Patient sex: M
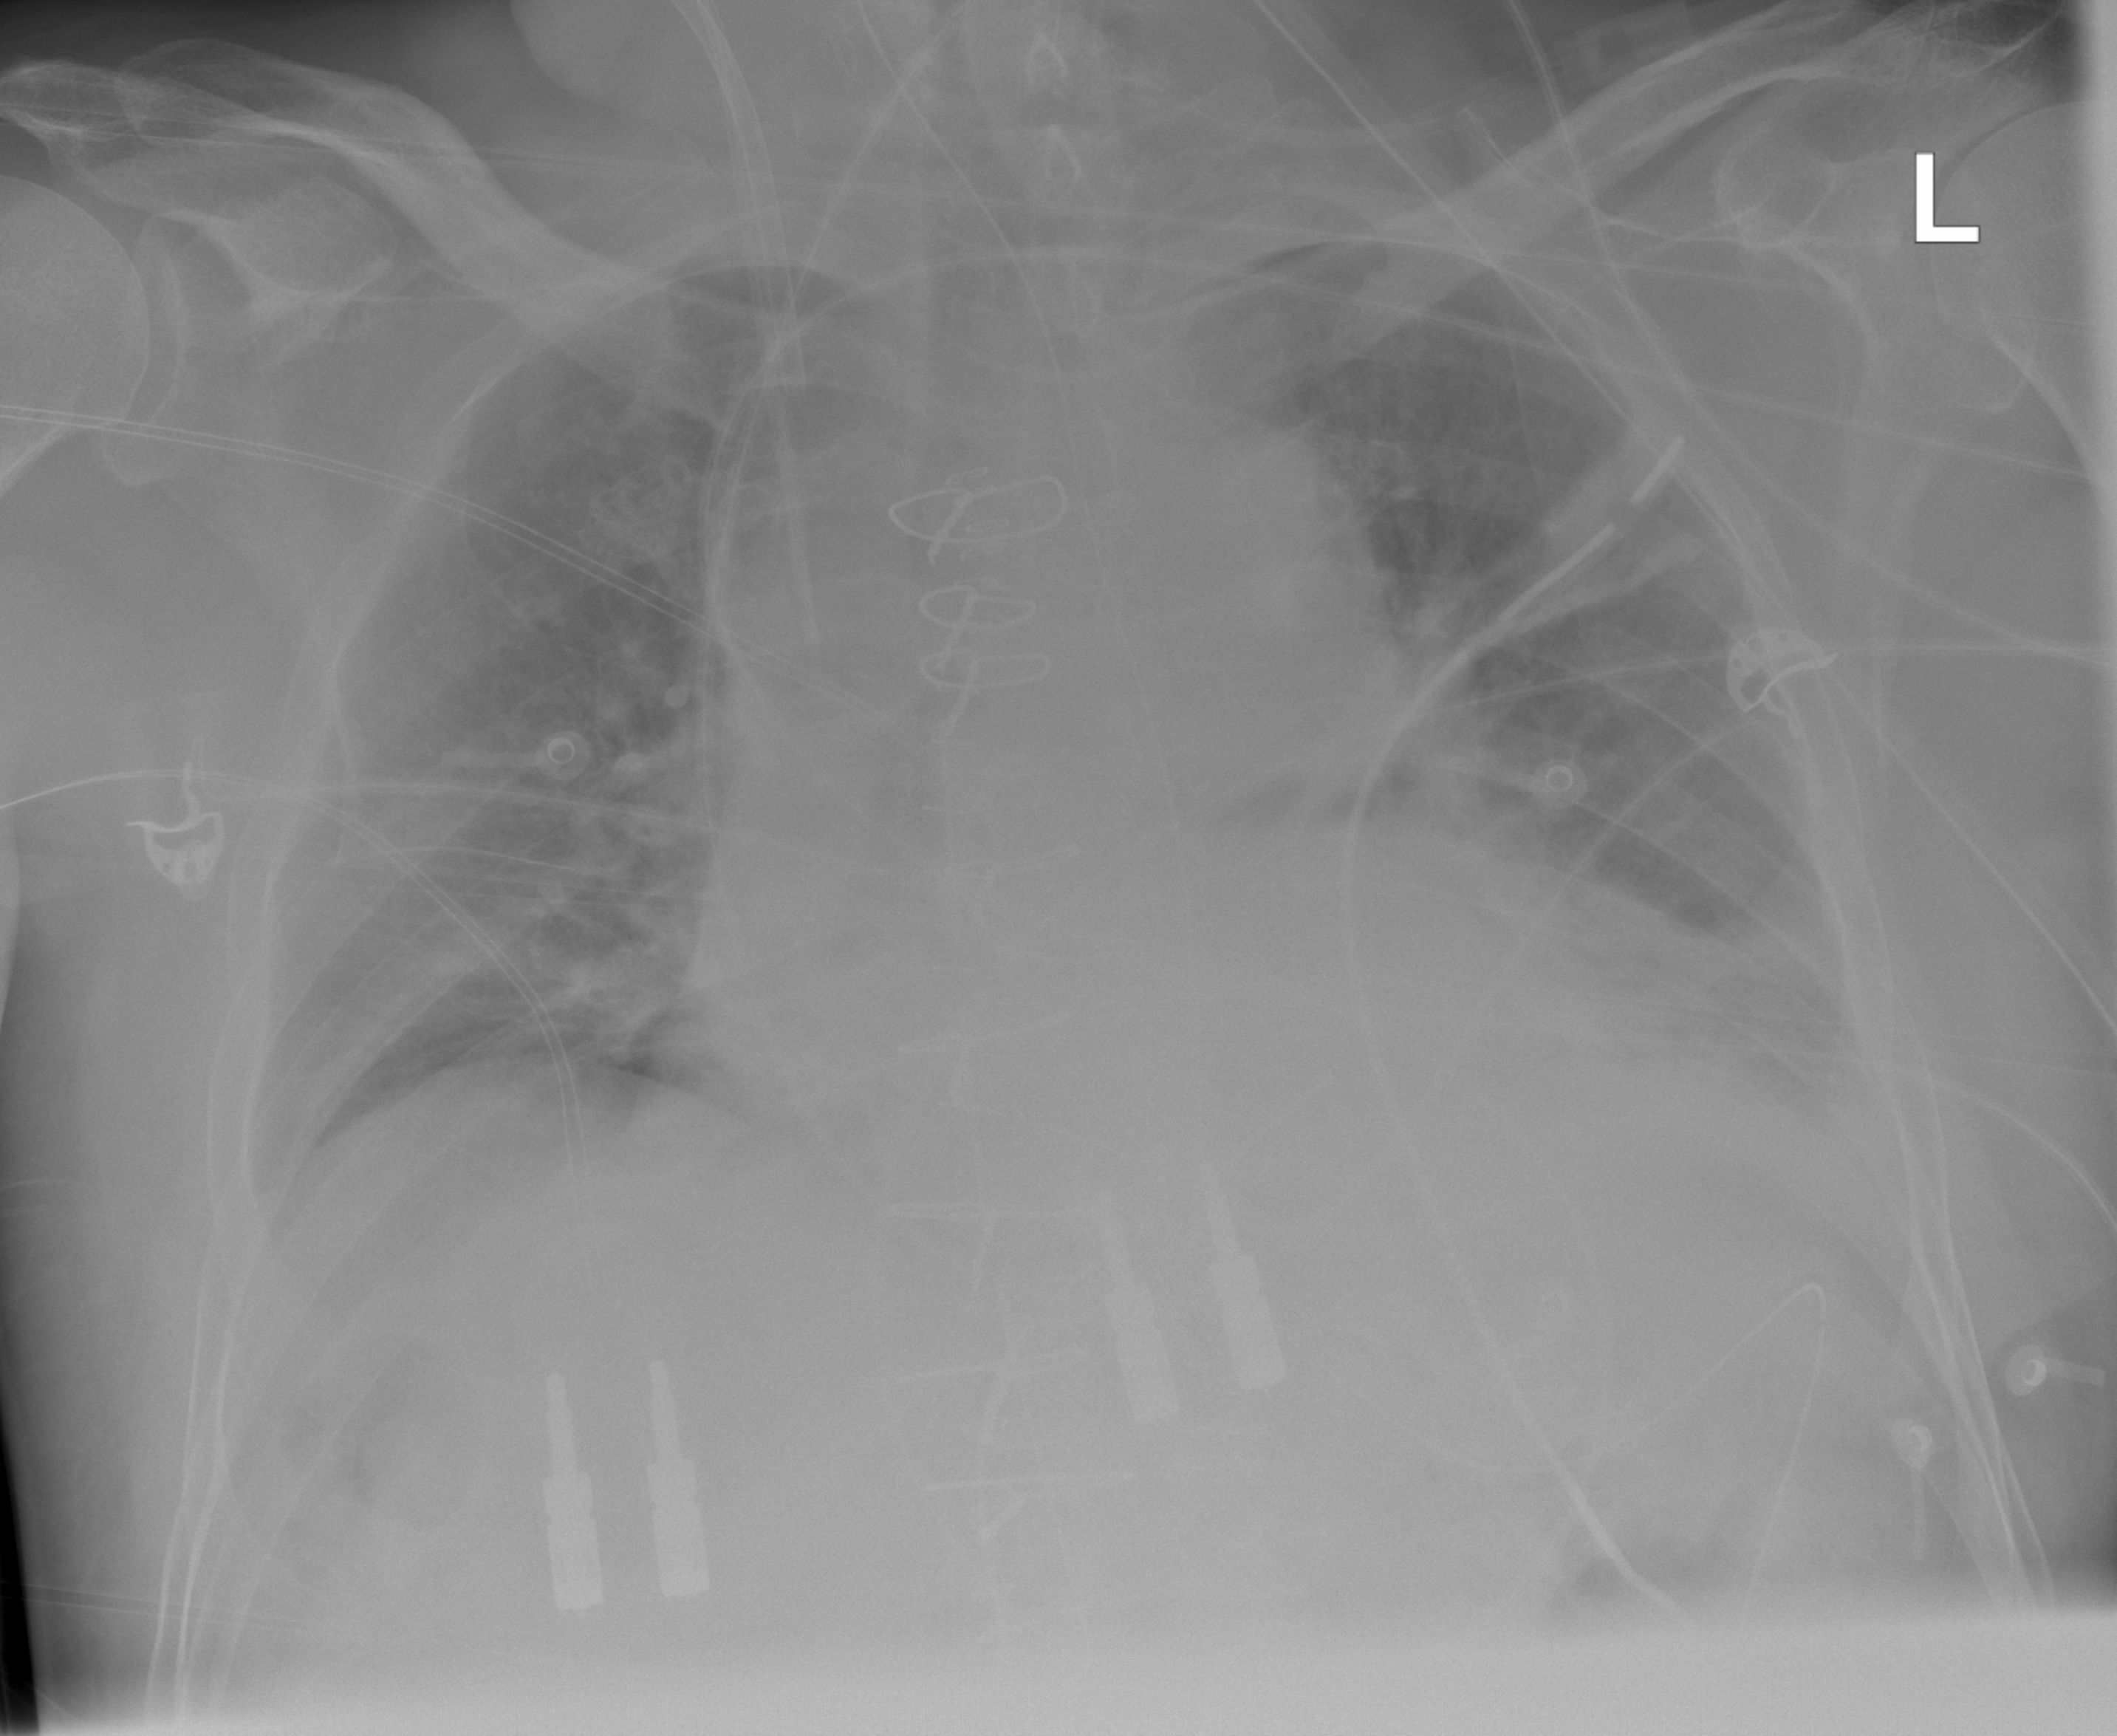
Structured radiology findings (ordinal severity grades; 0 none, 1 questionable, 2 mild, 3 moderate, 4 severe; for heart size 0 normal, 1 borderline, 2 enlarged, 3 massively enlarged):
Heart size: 2
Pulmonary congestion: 2
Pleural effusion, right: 0
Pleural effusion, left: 2
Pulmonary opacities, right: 0
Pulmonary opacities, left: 0
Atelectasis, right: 0
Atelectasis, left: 2